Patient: sex M, age 81
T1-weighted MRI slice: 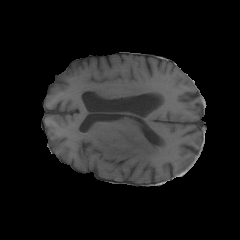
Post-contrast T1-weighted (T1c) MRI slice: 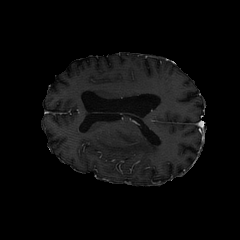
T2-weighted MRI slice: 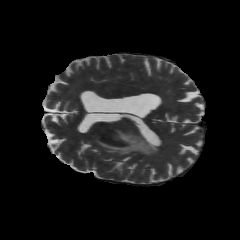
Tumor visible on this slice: yes
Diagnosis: Glioblastoma, IDH-wildtype
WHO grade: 4